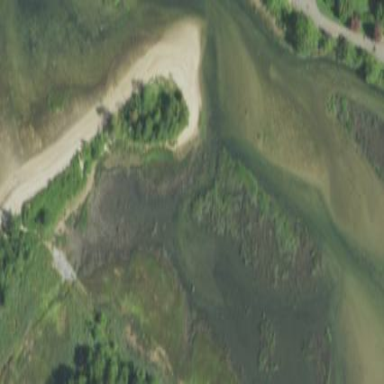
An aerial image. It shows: Tidal wetland with tidal flats.